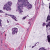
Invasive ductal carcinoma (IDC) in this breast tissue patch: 1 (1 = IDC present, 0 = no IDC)